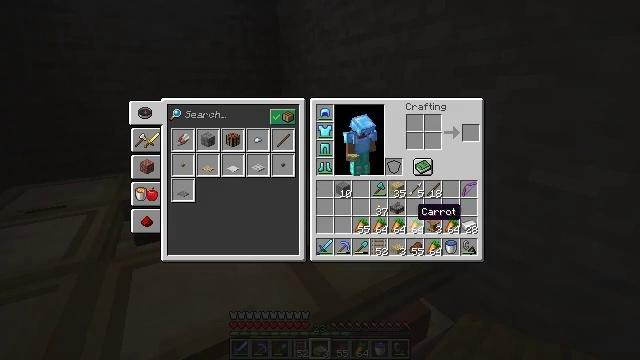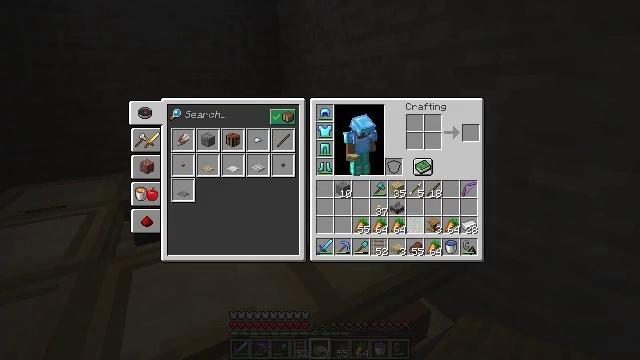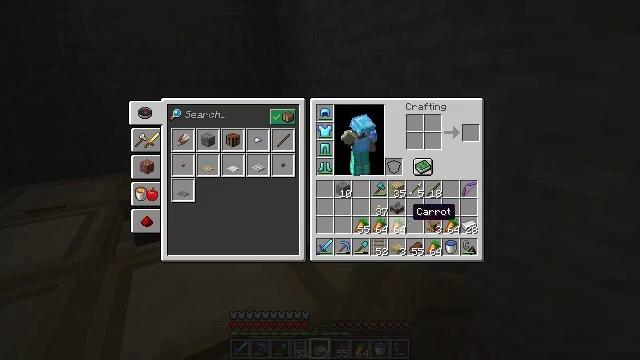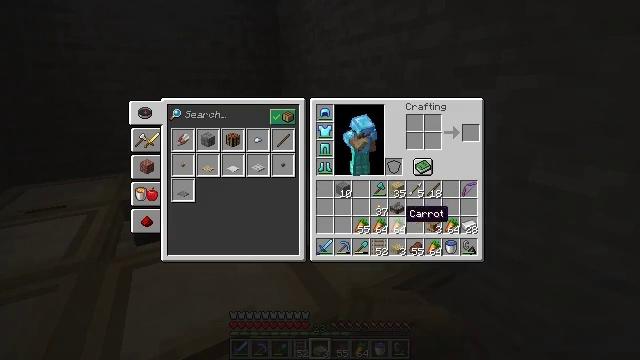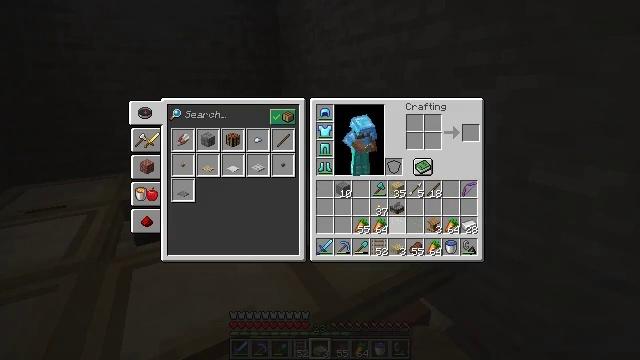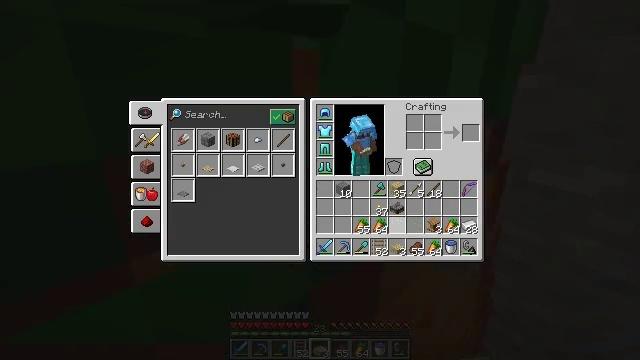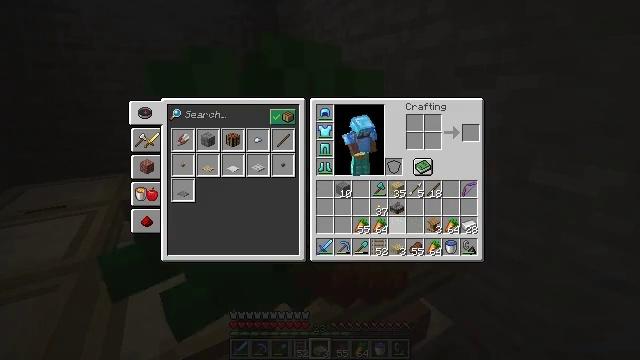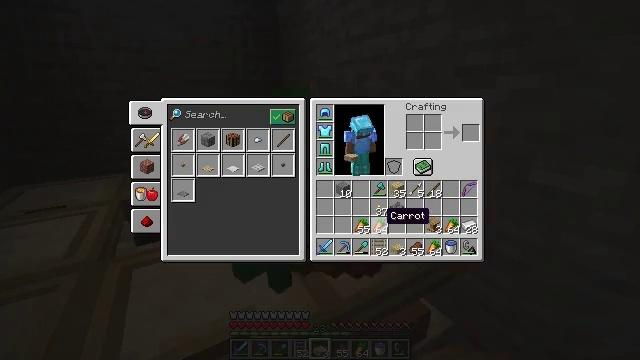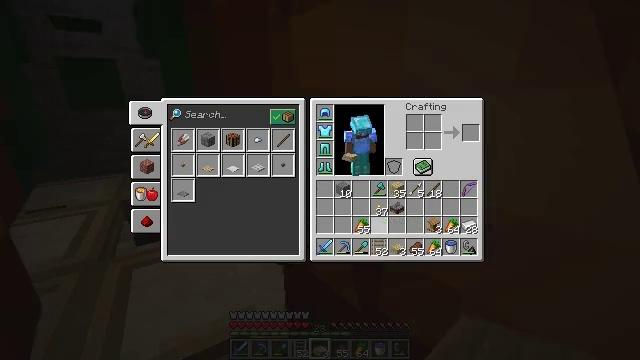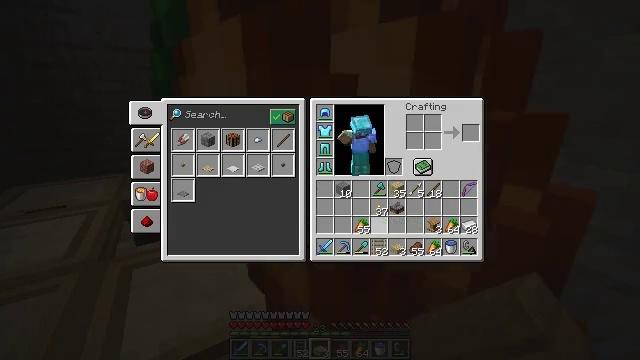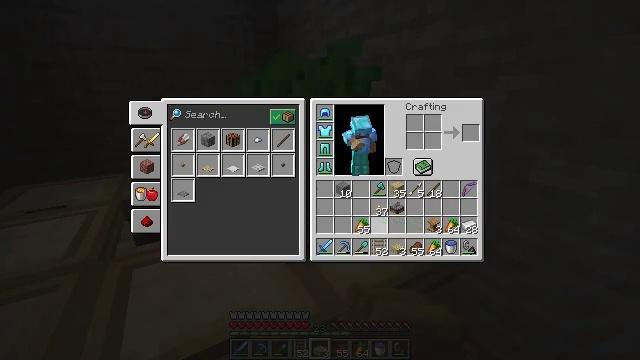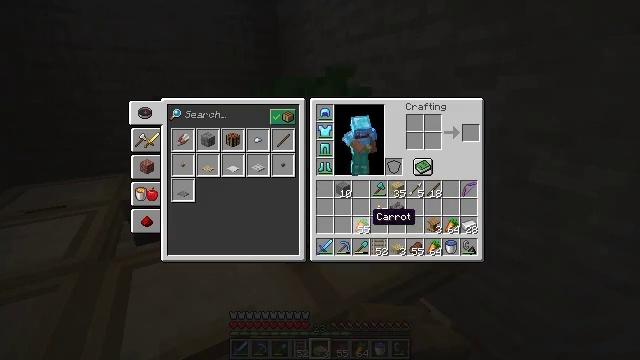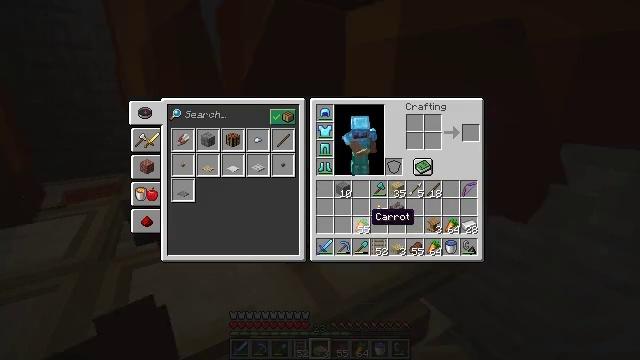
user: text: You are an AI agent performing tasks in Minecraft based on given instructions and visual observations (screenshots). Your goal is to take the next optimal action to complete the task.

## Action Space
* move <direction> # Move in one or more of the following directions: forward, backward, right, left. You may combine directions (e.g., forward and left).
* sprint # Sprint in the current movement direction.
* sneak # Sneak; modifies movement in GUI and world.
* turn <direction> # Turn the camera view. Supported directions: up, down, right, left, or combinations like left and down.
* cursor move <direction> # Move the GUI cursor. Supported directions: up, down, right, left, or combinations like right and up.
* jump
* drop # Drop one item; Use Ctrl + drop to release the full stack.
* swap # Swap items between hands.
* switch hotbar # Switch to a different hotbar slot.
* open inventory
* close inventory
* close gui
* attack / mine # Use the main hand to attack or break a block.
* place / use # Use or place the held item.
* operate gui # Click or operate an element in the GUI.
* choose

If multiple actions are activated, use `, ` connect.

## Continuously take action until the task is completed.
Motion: motion action
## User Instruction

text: Drop a carrot.
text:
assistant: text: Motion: sprint, drop
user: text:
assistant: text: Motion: sprint, drop
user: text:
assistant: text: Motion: sprint, turn left
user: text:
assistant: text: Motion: sprint, drop
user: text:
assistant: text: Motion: sprint, drop
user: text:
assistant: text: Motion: sprint, turn left, drop
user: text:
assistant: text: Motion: sprint, turn left
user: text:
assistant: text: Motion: sprint, drop
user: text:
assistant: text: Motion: sprint, drop
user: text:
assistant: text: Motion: sprint
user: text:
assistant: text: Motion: sprint, drop
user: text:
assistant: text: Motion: sprint, drop
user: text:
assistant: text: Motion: sprint